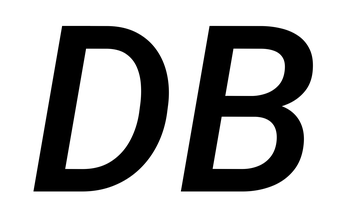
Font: Roboto-Italic_Medium_Italic